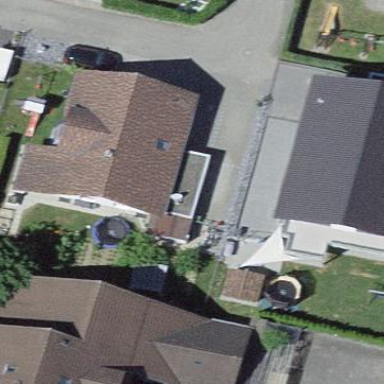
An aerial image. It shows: Building with tile roof.